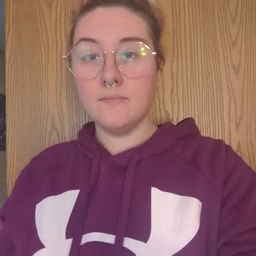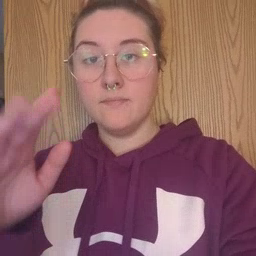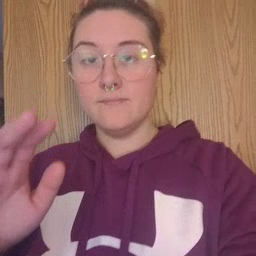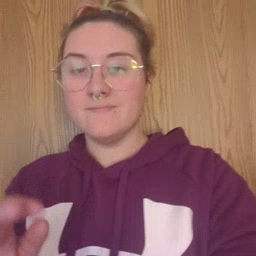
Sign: pretty